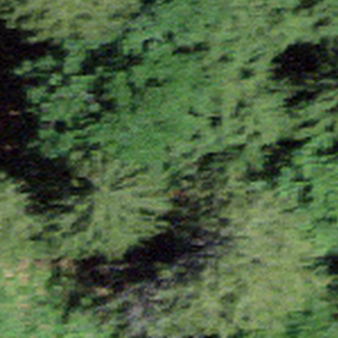
Label: other